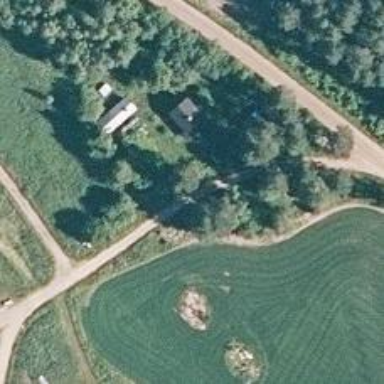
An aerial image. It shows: Driveway.